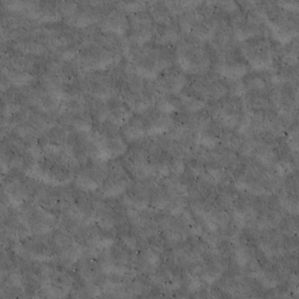
Label: non_frost